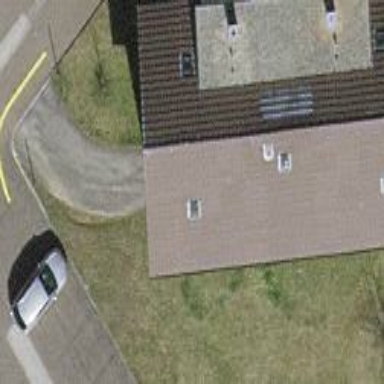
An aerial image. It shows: Gabled roof adorns the apartments building.